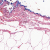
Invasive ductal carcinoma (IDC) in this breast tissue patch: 0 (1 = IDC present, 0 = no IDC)